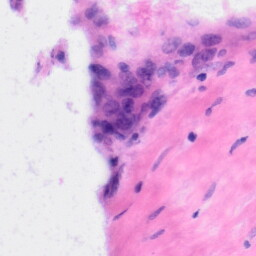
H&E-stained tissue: Liver